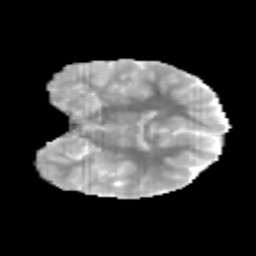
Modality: MD
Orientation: coronal
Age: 9
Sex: male
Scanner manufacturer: siemens
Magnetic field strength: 3 T
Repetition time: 3.8 s
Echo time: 0.07 s